Field crop: maize
Growth stage: 2
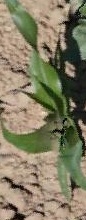
Species: maize